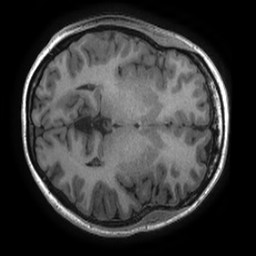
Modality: T1w
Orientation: axial